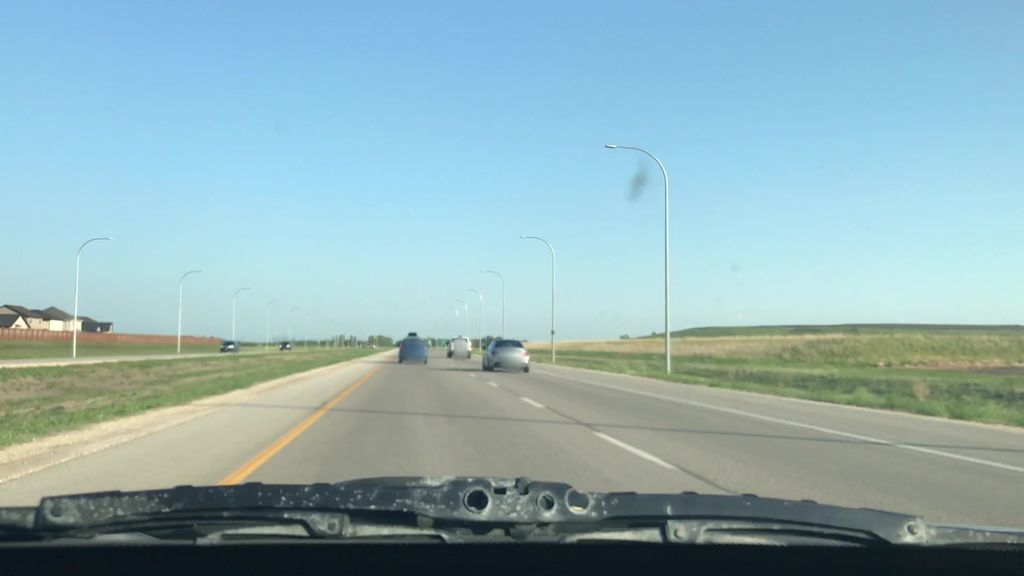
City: winnipeg